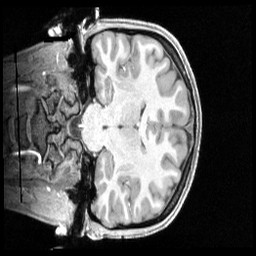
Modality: T1w
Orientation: coronal
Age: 18
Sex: female
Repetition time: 2.4 s
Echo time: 0.00222 s